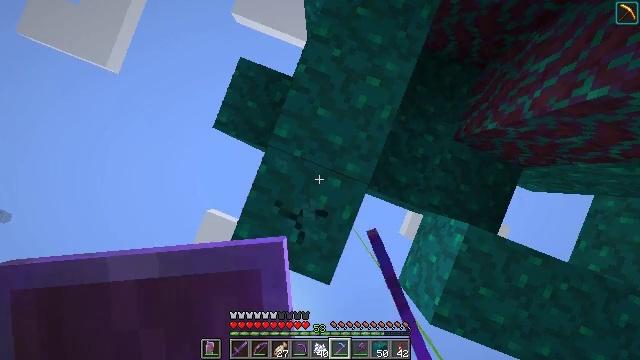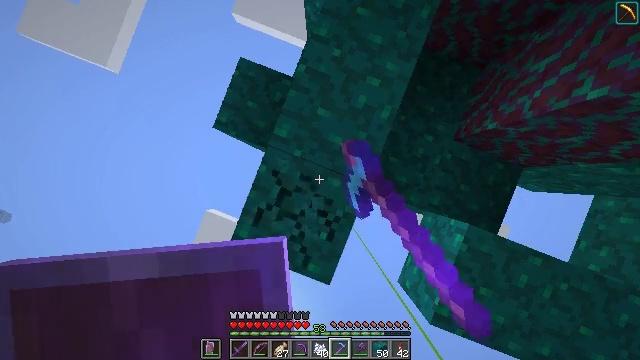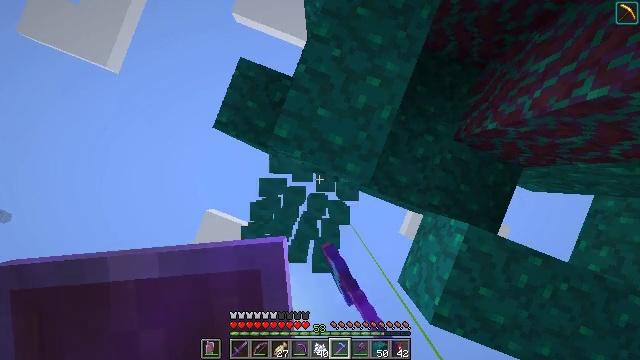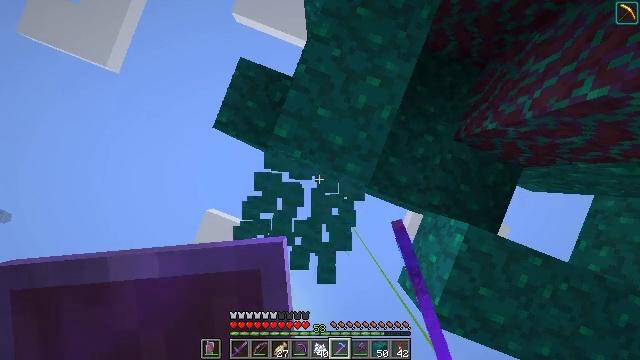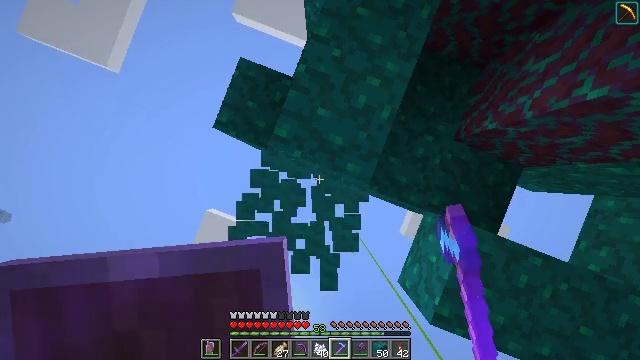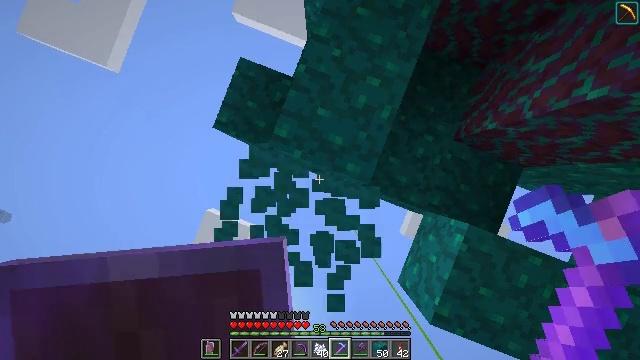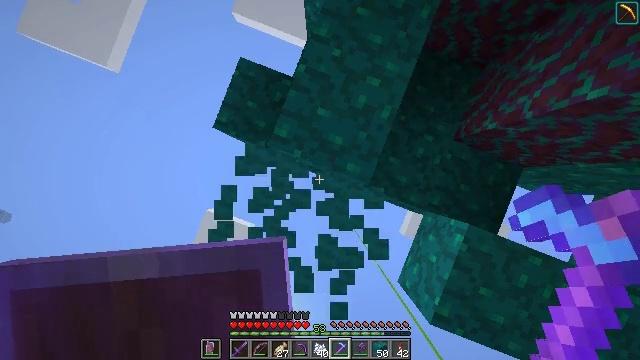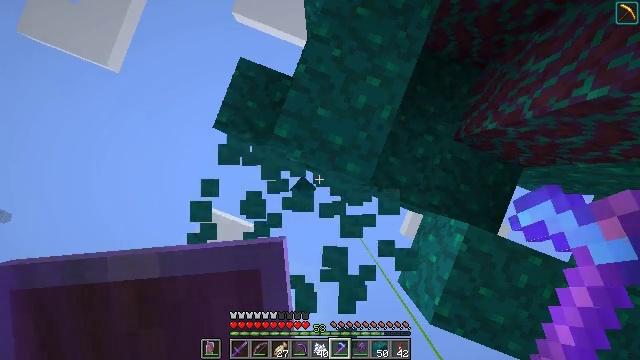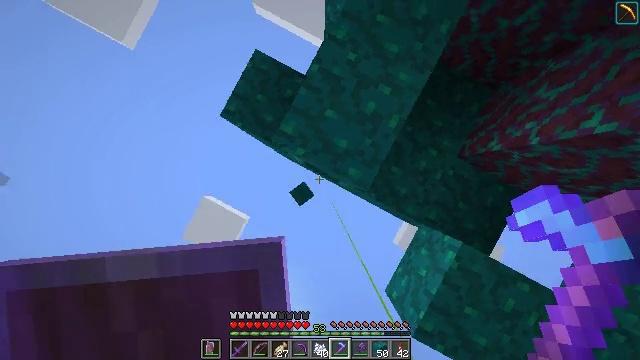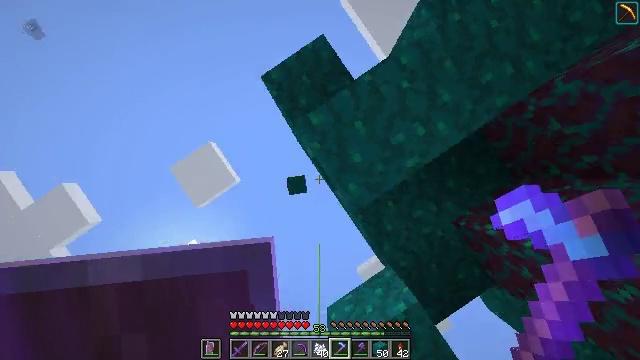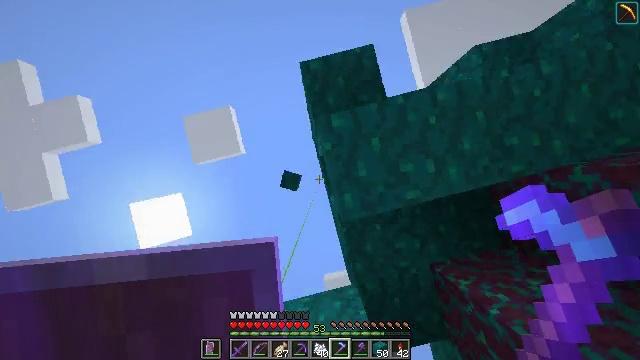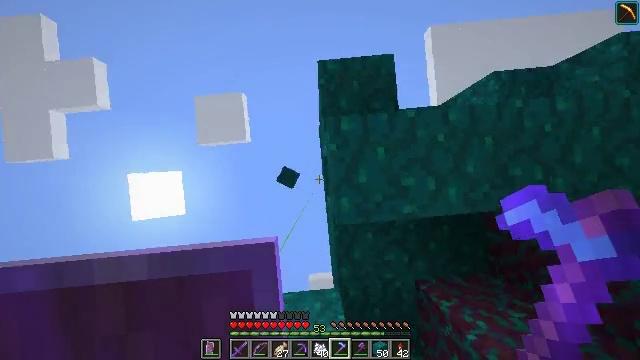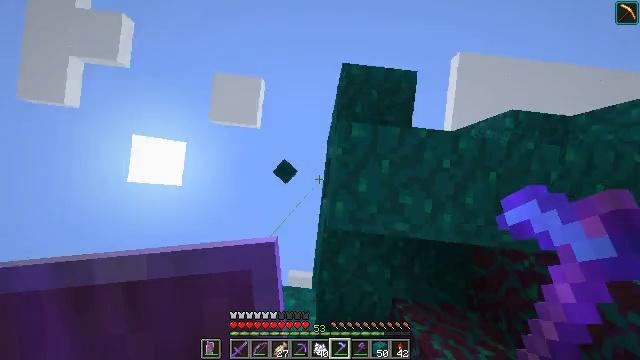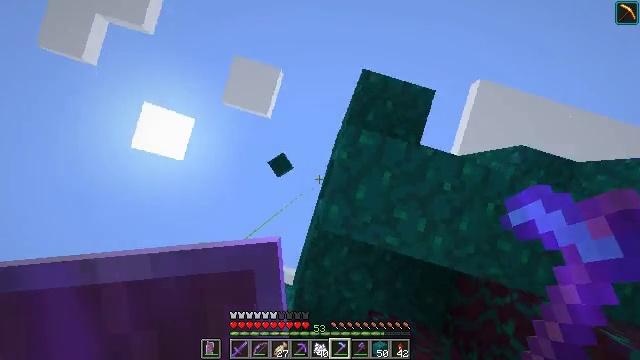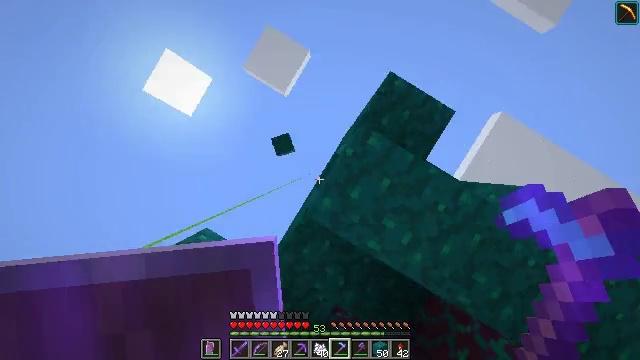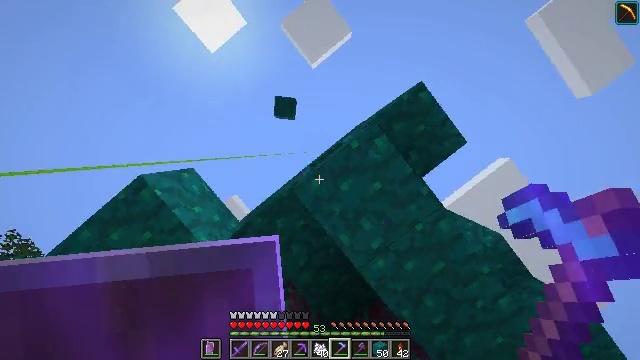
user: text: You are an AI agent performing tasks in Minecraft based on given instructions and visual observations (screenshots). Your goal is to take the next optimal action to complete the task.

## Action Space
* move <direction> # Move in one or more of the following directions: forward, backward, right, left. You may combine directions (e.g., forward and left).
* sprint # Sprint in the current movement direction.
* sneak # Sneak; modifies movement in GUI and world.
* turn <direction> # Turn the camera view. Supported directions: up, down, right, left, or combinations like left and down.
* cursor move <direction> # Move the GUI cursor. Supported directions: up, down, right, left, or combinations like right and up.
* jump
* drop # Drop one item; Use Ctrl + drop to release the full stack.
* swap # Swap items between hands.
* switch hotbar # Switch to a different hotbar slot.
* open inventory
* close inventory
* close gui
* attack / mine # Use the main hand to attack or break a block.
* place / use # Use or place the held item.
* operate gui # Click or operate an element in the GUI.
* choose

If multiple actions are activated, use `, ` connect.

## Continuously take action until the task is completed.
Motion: motion action
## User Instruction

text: Attack the warped wart block to obtain it.
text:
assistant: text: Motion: attack / mine
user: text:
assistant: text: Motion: attack / mine
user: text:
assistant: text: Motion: attack / mine
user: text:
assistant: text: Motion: attack / mine
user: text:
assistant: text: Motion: attack / mine
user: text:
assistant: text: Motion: attack / mine
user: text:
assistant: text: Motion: attack / mine
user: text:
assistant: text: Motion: turn right, attack / mine
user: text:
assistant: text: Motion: turn right and up, attack / mine
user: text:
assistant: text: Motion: turn right and up, attack / mine
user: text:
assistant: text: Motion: turn right and up, attack / mine
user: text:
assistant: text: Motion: turn right and up, attack / mine
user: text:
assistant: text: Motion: turn right, attack / mine
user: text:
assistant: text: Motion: turn right and down, attack / mine
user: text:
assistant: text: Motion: turn right and down, attack / mine
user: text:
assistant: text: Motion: turn right, attack / mine
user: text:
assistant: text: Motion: turn right, attack / mine
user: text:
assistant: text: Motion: turn right and down, attack / mine
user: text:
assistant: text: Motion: turn right, attack / mine
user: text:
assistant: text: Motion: attack / mine
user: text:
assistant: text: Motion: attack / mine
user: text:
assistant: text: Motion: attack / mine
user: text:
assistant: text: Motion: attack / mine
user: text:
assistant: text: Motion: attack / mine
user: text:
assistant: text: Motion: attack / mine
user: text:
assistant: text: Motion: attack / mine
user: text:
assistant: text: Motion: attack / mine
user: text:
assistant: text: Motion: attack / mine
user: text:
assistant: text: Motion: move forward, attack / mine
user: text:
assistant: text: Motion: move forward, attack / mine